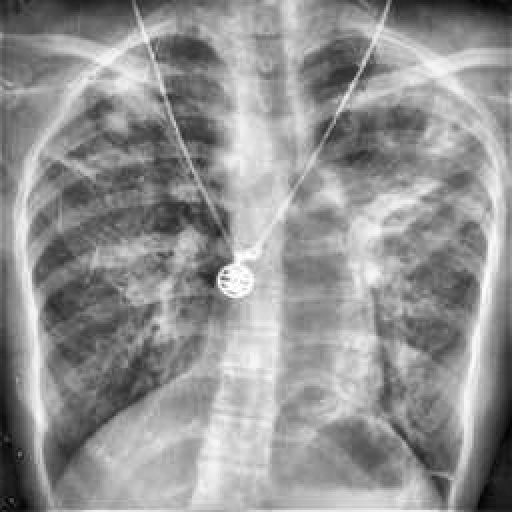
Finding: TUBERCULOSIS